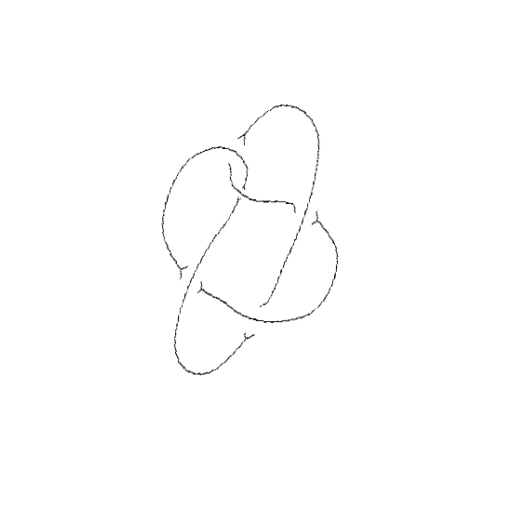
Crossing number: 5